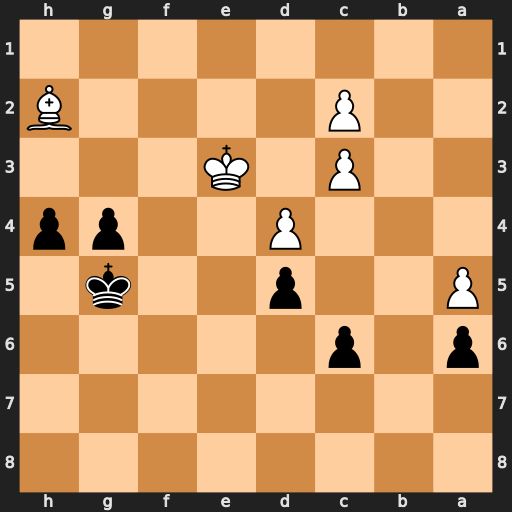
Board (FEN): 8/8/p1p5/P2p2k1/3P2pp/2P1K3/2P4B/8
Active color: b
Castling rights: -
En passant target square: -
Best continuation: g3 Bxg3 hxg3